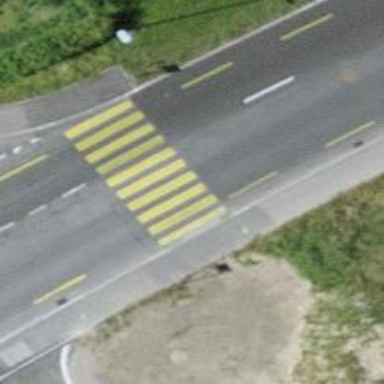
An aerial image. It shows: Uncontrolled zebra crossing with zebra markings.